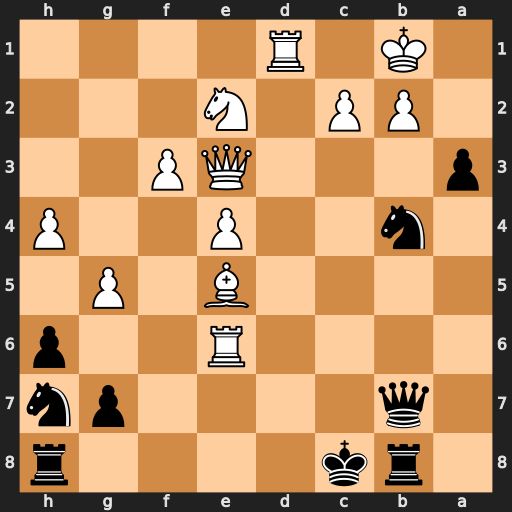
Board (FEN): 1rk4r/1q4pn/4R2p/4B1P1/1n2P2P/p3QP2/1PP1N3/1K1R4
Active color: b
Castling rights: -
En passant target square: -
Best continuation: a2+ Kc1 a1=Q+ Kd2 Rd8+